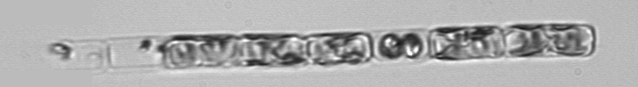
Label: Guinardia_delicatula_TAG_internal_parasite